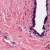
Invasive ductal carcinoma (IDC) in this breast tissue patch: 0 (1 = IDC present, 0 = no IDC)